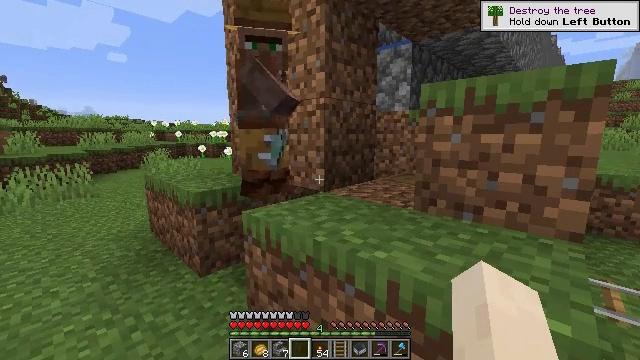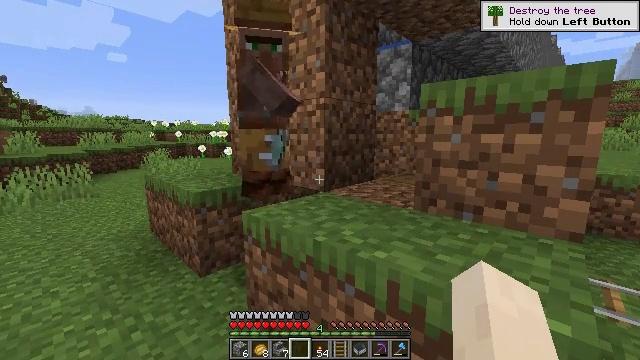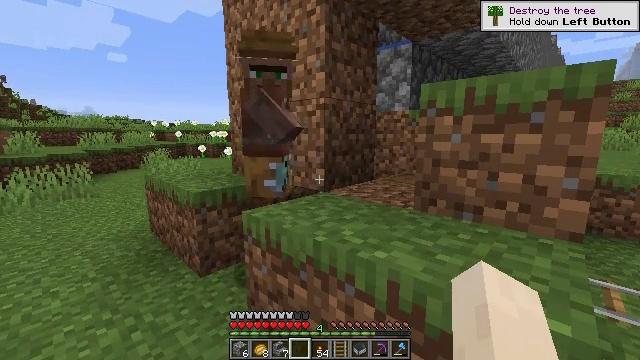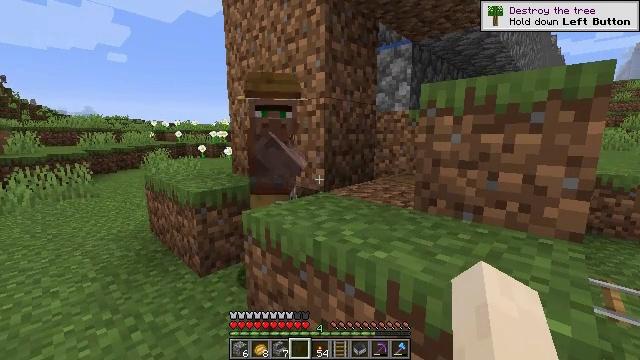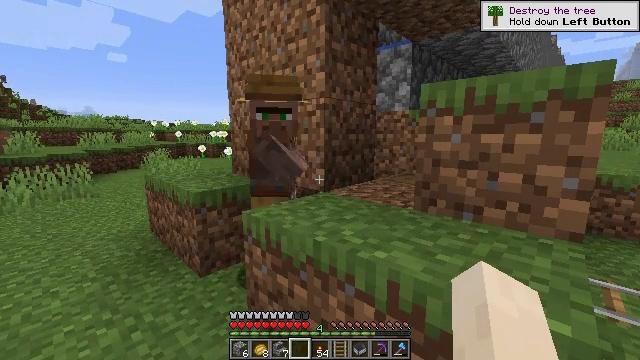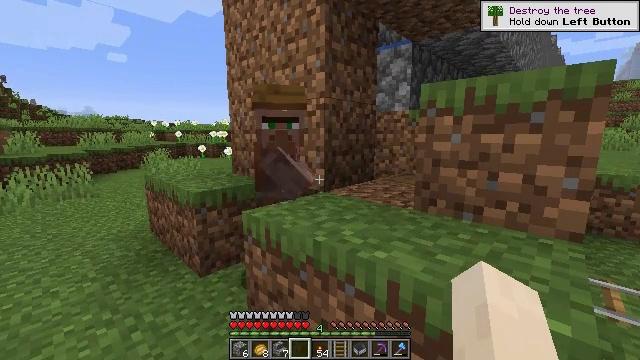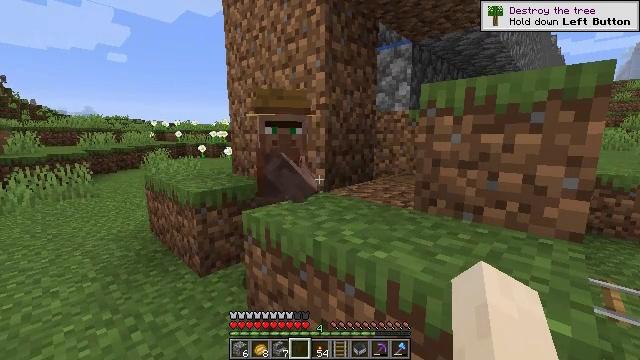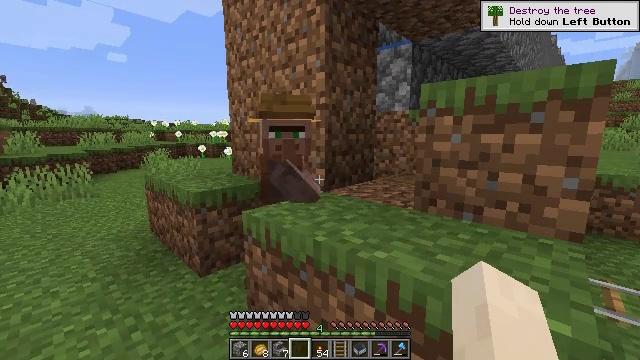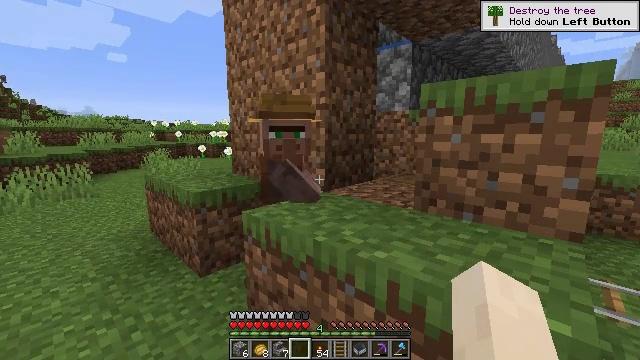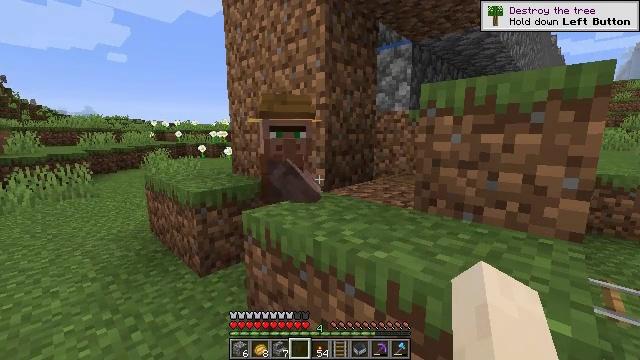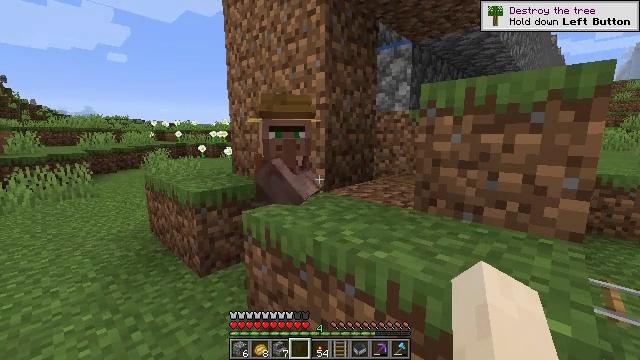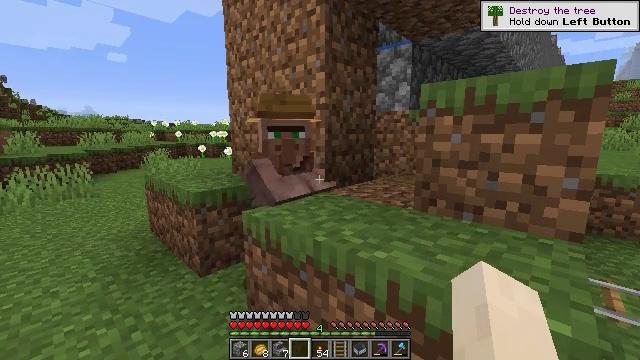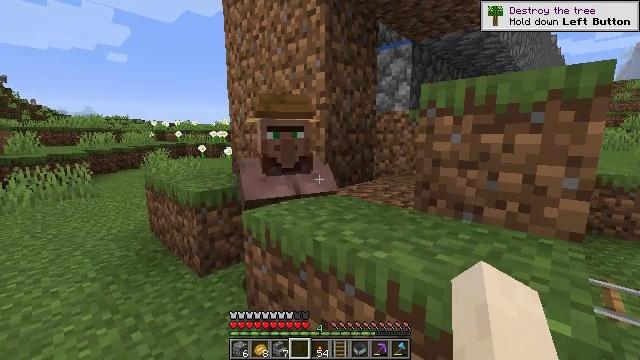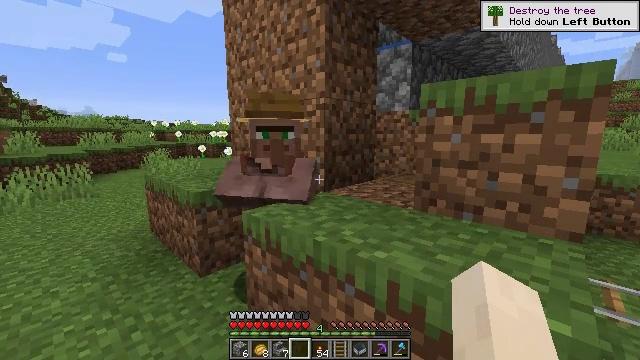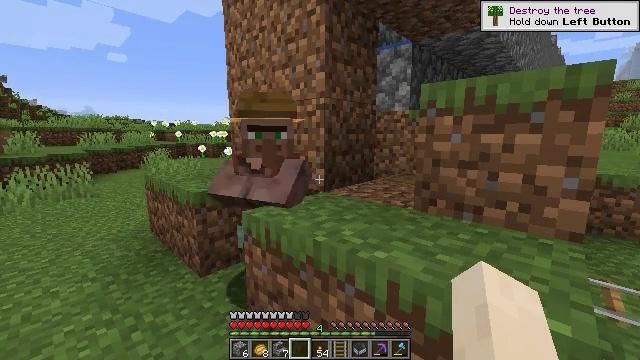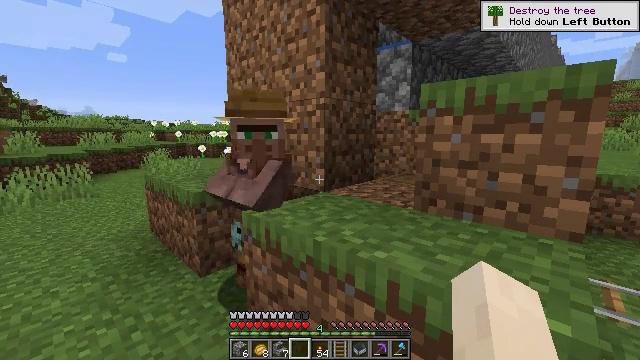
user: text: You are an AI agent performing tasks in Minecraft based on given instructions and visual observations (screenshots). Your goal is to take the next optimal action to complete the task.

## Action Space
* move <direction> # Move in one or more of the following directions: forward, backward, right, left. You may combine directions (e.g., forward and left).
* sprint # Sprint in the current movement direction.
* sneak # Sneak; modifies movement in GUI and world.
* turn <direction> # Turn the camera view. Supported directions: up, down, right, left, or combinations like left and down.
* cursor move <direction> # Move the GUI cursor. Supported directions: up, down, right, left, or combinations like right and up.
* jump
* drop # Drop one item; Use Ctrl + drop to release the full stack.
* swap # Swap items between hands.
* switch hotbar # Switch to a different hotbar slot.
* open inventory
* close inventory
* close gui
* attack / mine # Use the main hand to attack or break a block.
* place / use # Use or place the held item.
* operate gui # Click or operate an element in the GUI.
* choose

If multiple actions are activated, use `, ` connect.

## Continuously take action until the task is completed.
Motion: motion action
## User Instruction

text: Retrieve the barrel for inventory use.
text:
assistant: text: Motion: no_op
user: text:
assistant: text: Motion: no_op
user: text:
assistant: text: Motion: no_op
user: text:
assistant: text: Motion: no_op
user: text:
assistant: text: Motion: no_op
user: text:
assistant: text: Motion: no_op
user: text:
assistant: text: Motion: no_op
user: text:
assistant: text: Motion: no_op
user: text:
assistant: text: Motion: no_op
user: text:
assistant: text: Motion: no_op
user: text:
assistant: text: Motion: no_op
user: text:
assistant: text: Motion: no_op
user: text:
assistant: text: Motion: no_op
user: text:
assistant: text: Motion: no_op
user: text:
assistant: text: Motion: no_op
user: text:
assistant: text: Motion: no_op
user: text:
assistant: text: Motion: no_op
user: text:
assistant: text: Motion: no_op
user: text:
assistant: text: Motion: no_op
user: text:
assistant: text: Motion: no_op
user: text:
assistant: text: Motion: no_op
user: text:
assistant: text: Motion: no_op
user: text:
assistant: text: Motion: no_op
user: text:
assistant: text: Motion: no_op
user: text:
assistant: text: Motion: no_op
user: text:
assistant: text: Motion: no_op
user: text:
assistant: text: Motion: no_op
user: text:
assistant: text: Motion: no_op
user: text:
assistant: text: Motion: no_op
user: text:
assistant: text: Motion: no_op